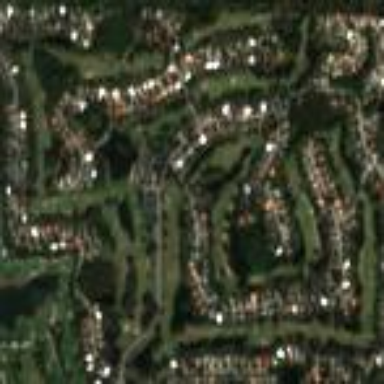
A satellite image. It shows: Golf course.